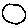
Label: circle